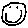
Label: smiley face